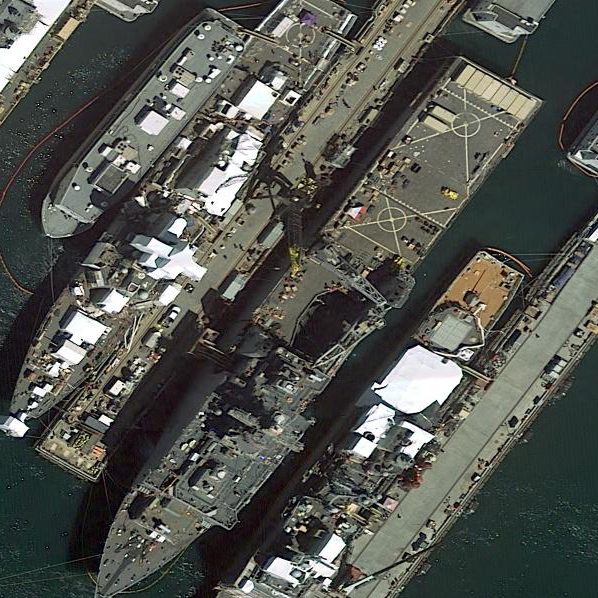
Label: combat